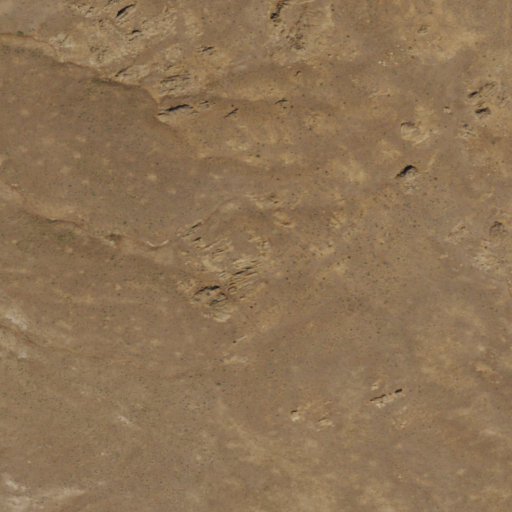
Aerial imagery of mountains in Nevada named The Granites containing only grassland